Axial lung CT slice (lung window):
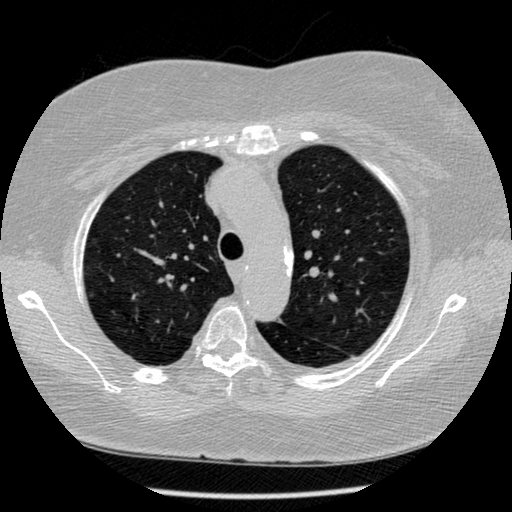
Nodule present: no